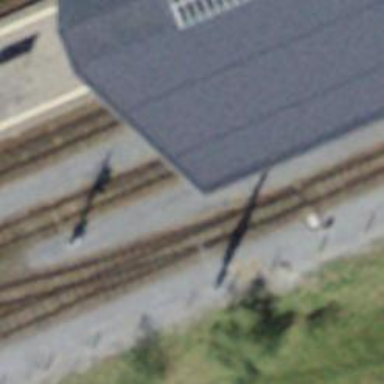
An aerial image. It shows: Narrow-gauge railway yard with one track. The yard is electrified with contact line.